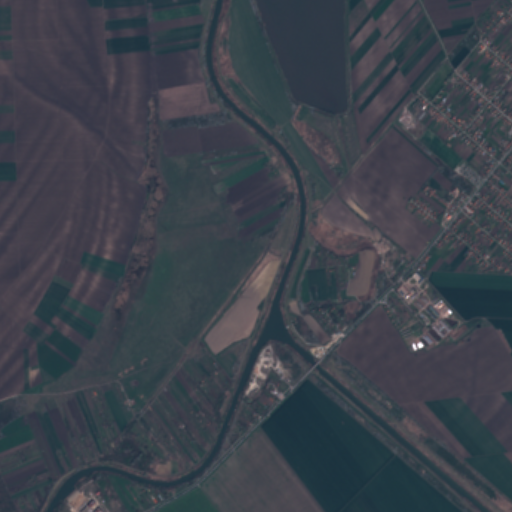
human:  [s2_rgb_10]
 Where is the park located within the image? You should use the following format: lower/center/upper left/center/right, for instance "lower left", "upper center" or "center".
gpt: The park is located in the upper right of the image.
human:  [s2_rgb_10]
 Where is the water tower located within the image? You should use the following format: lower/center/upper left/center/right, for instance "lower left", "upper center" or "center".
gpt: The water tower is located in the center right of the image.
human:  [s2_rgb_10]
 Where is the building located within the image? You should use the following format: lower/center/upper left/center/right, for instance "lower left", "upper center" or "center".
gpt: There is no building in the image.